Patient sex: F
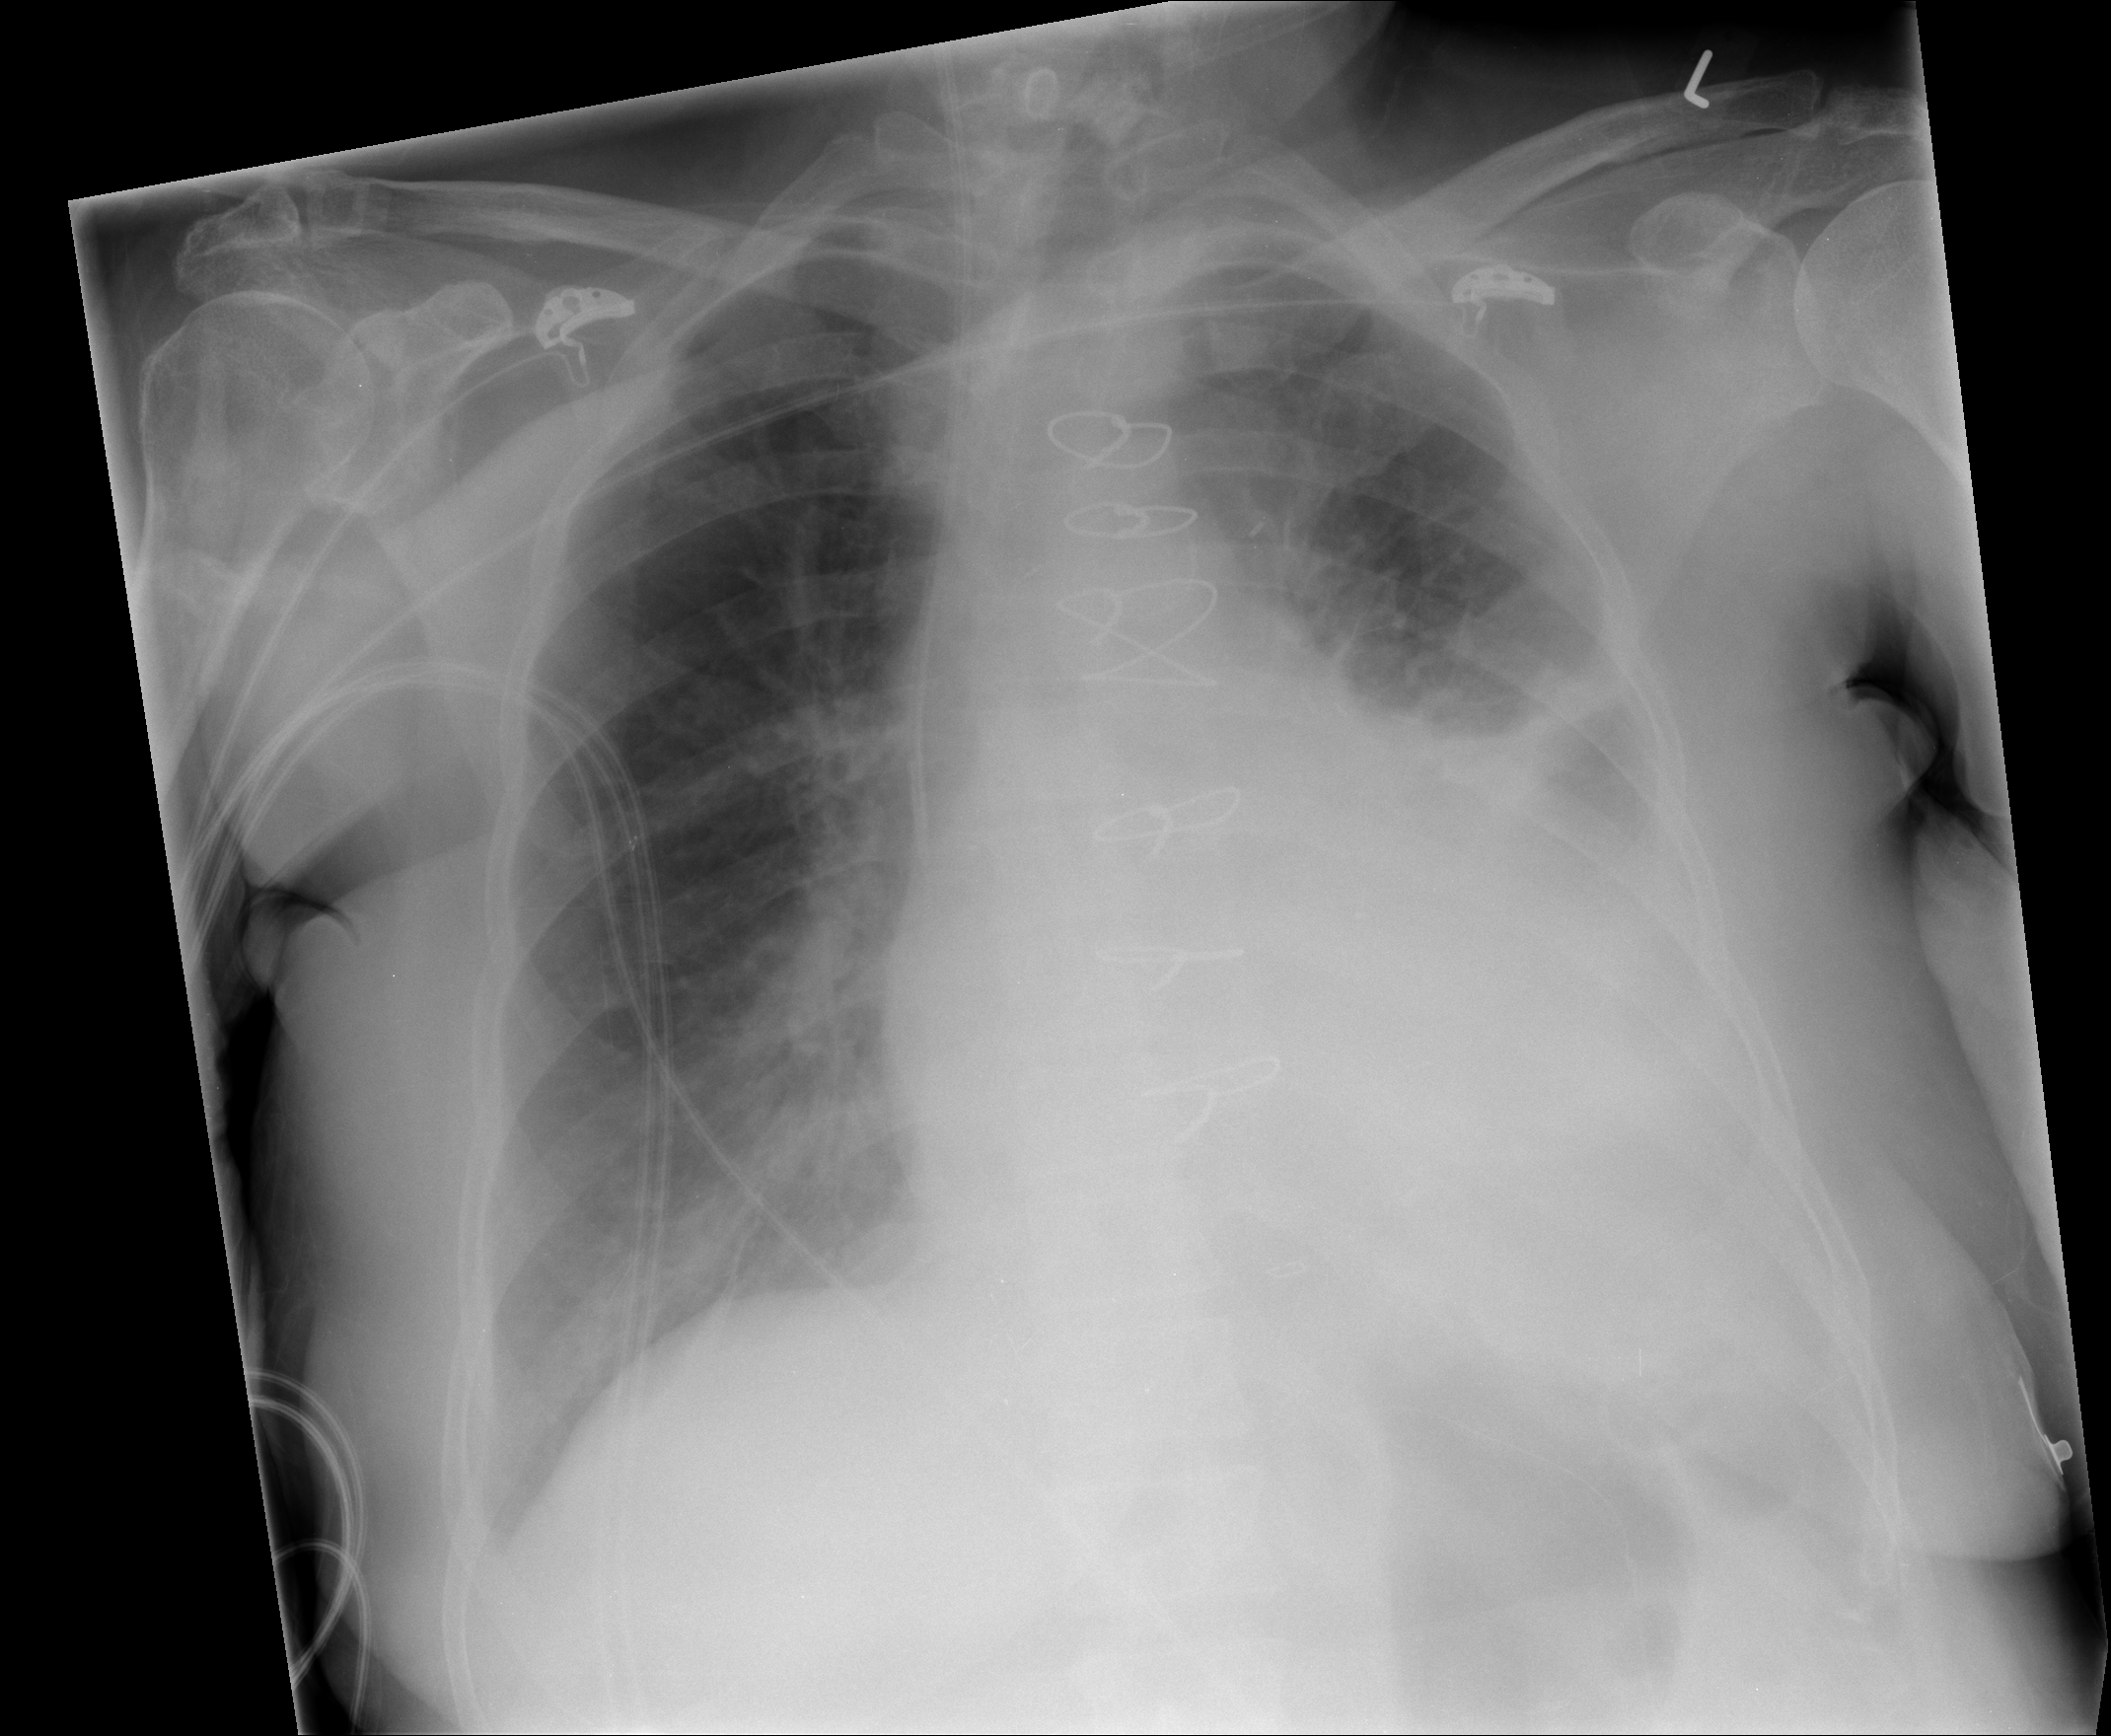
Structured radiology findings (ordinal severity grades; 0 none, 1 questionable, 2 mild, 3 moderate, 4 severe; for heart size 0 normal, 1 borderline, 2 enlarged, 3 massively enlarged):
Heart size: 2
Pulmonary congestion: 2
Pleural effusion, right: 2
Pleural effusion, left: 3
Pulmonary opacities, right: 2
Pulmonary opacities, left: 0
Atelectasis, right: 3
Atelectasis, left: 3